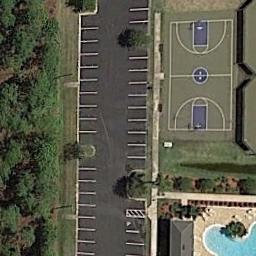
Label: basketball_court